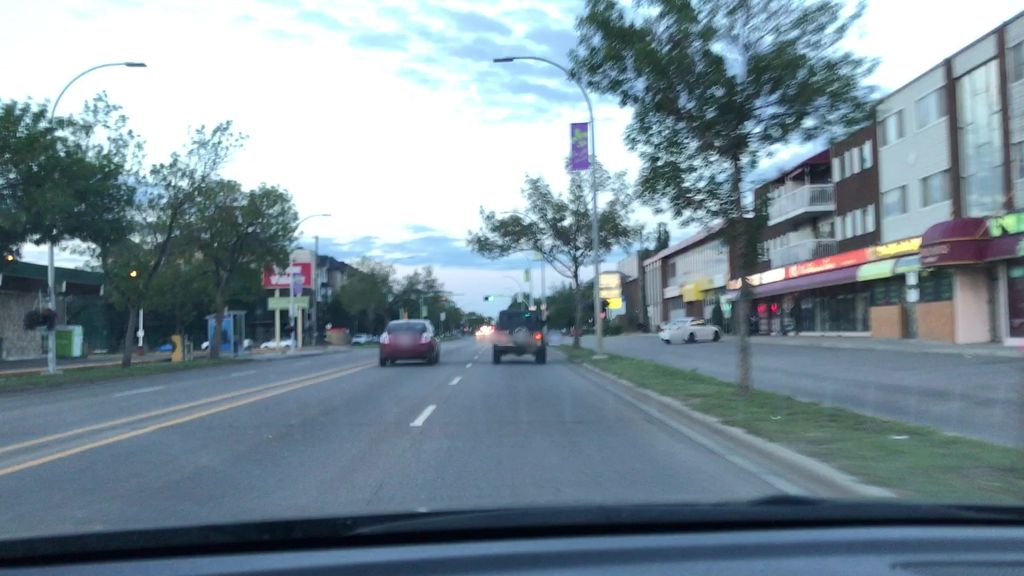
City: edmonton